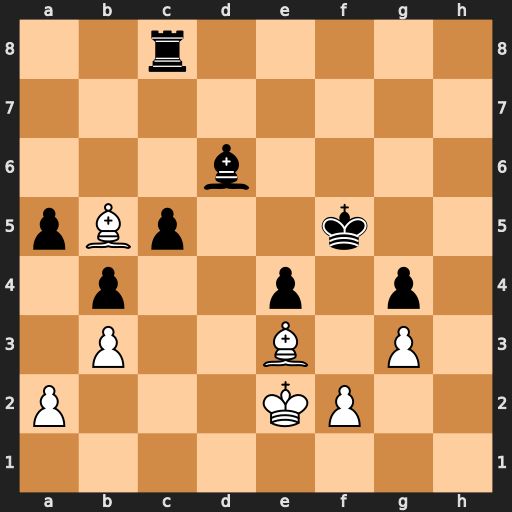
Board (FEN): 2r5/8/3b4/pBp2k2/1p2p1p1/1P2B1P1/P3KP2/8
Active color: w
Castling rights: -
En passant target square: -
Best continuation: Bd7+ Kg6 Bxc8